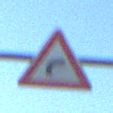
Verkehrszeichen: KurveRechts
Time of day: MorningAfternoon
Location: Outdoor (Nature)
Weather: PartlyCloudy
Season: NotSpecified
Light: Natural